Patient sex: F
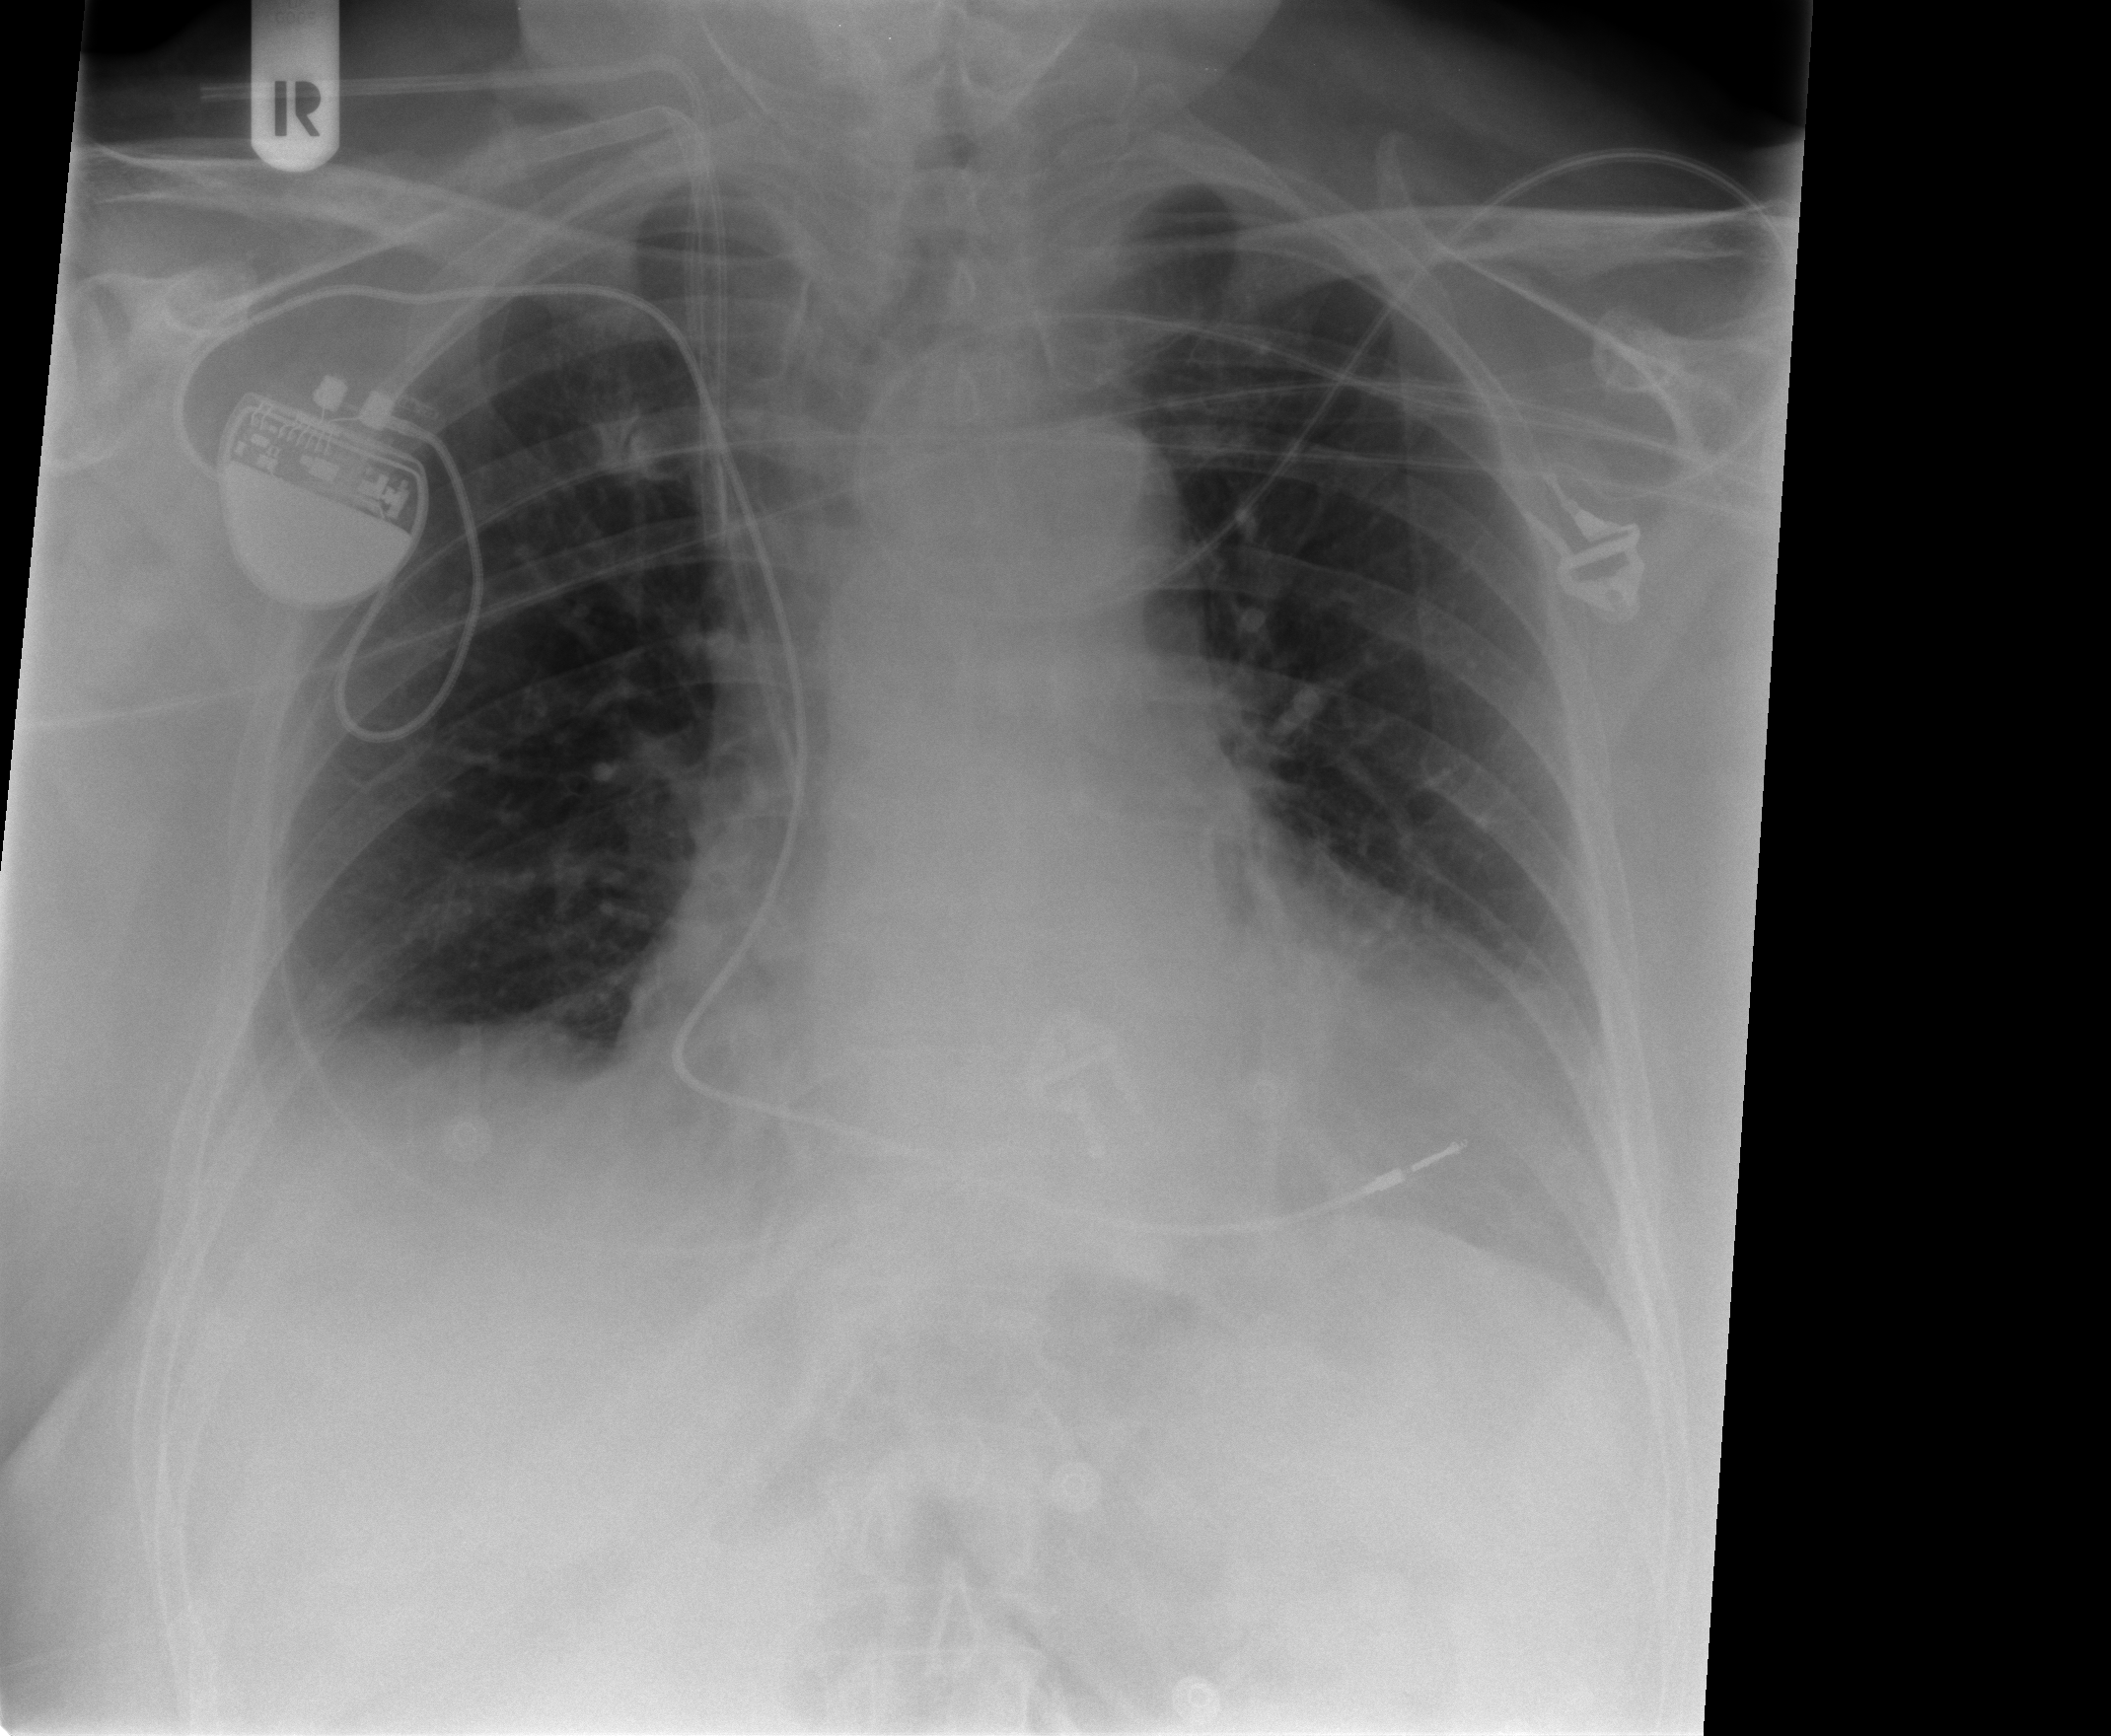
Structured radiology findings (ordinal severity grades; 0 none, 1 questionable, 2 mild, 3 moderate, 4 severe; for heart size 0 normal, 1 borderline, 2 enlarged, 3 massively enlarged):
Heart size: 2
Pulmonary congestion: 0
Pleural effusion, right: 0
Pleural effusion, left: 0
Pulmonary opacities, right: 0
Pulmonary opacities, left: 0
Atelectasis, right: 1
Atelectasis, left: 1